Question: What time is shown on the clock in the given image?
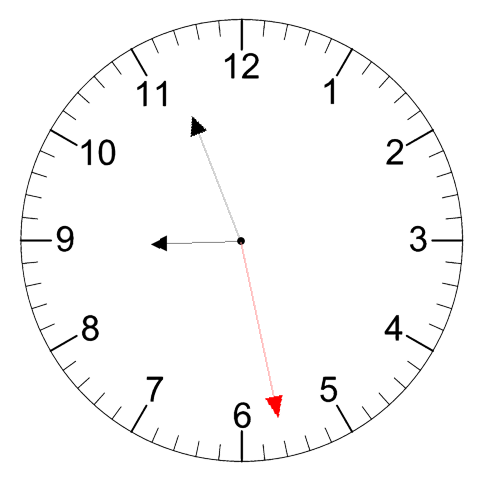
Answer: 08:56:28